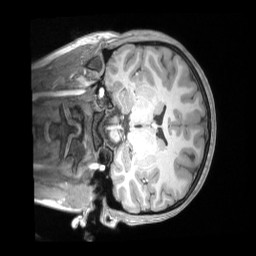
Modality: T1w
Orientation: coronal
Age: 11
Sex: female
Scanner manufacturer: siemens
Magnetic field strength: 3 T
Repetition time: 2.53 s
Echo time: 0.00164 s